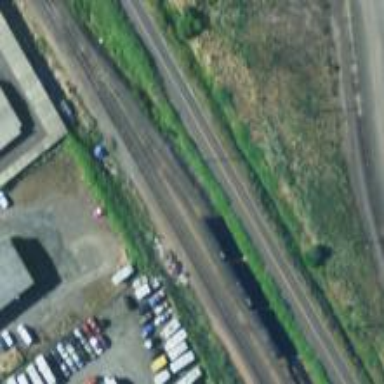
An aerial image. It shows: Railway siding for service.